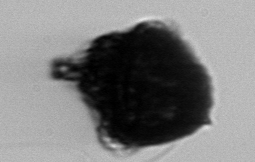
Label: Gonyaulax